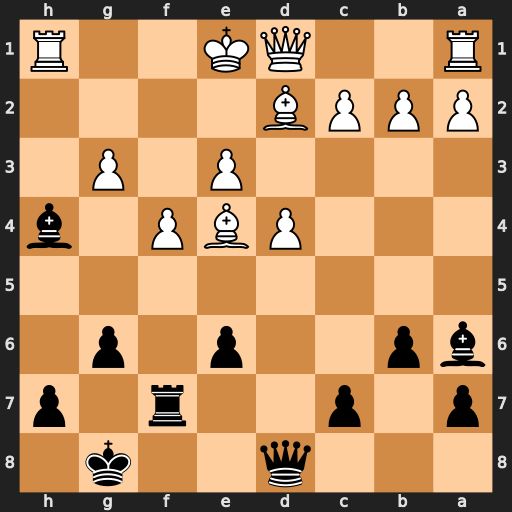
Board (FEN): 3q2k1/p1p2r1p/bp2p1p1/8/3PBP1b/4P1P1/PPPB4/R2QK2R
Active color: b
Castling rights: KQ
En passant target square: -
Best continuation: Bxg3#